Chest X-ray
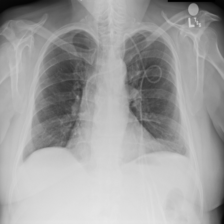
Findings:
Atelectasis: negative
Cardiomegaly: negative
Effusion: negative
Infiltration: negative
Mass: negative
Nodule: negative
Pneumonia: negative
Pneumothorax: negative
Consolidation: negative
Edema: negative
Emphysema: negative
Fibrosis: negative
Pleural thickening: negative
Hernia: negative